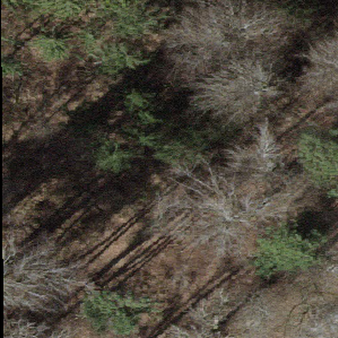
Label: other